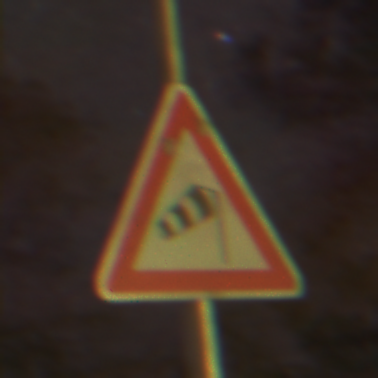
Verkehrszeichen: SeitenwindVonRechts
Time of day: Night
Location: Outdoor (Suburban)
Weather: Clear
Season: NotSpecified
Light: Artificial